Interaction volume radius: 5 \u00c5
Interaction volume height: 20 \u00c5
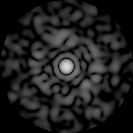
Disorder parameter: 0.8563